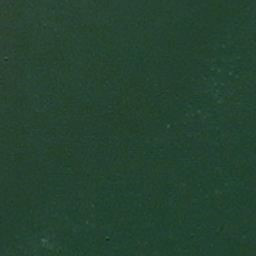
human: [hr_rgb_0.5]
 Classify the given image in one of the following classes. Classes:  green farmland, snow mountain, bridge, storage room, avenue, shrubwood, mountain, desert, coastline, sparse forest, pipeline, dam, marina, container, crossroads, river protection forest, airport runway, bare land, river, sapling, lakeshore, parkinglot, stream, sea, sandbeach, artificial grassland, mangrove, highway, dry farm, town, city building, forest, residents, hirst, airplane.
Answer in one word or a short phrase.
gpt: sea